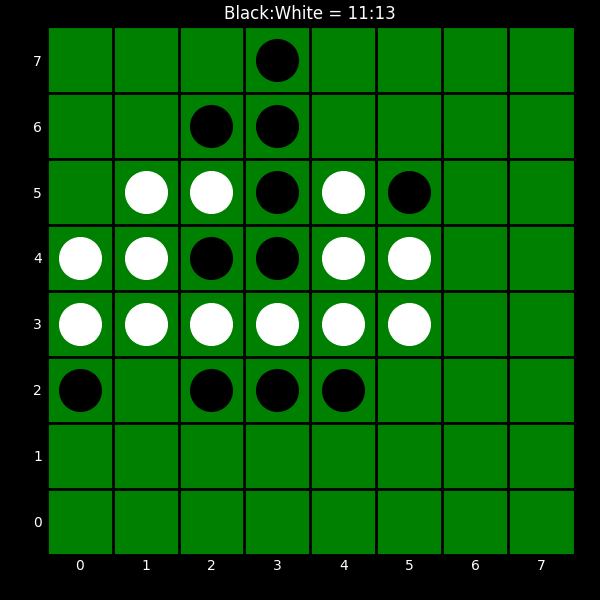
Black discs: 11
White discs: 13